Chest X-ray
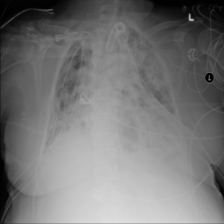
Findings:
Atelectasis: negative
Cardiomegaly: negative
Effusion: negative
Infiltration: positive
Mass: negative
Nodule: negative
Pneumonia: negative
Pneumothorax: negative
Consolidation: negative
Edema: negative
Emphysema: negative
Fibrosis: negative
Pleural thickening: negative
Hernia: negative